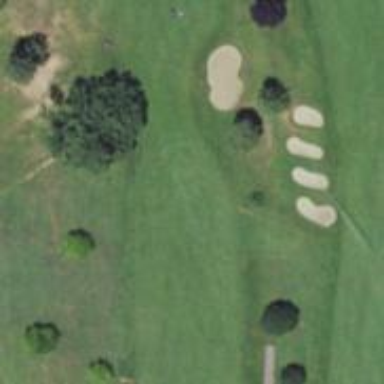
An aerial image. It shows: Golf fairway in the image.